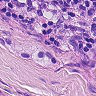
Metastatic tissue present: yes